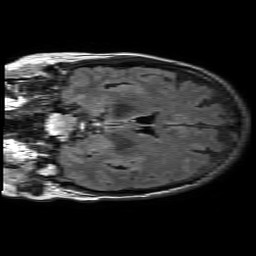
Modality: FLAIR
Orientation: coronal
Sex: female
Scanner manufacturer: philips
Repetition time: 11 s
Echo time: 0.125 s